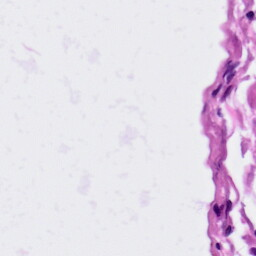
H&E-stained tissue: Lung